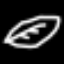
Label: leaf